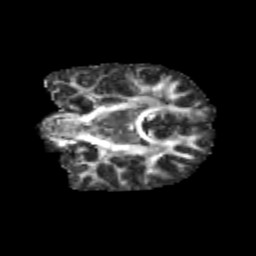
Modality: FA
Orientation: coronal
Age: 9
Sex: male
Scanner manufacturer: siemens
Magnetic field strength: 3 T
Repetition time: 3.8 s
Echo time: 0.07 s